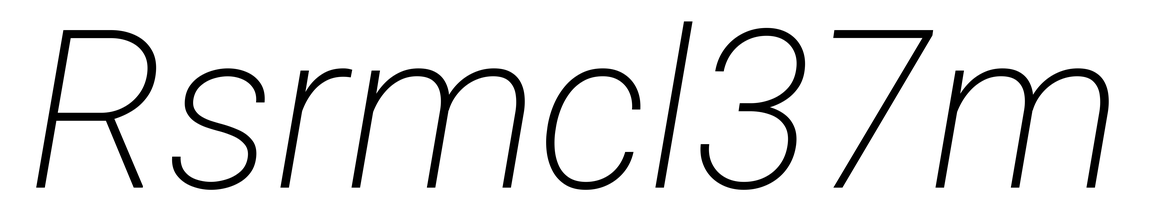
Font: Roboto-Italic_ExtraLight_Italic